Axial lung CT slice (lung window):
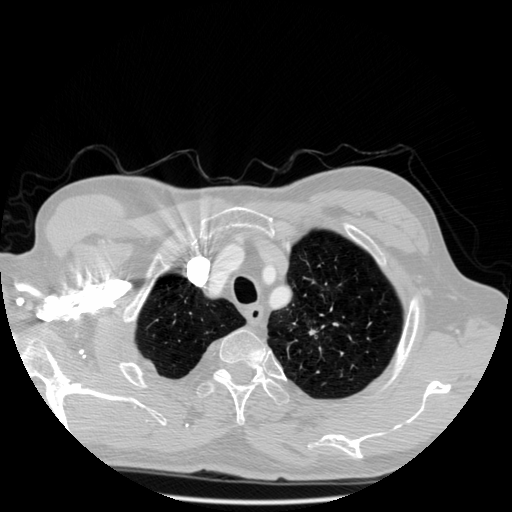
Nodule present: yes
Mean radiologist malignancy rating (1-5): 4.667